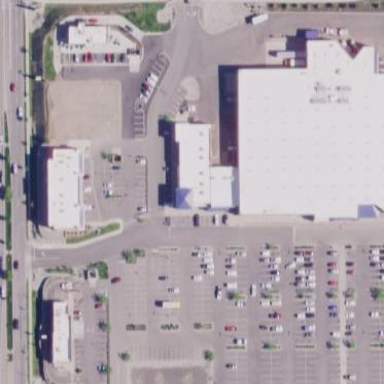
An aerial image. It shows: Supermarket building.